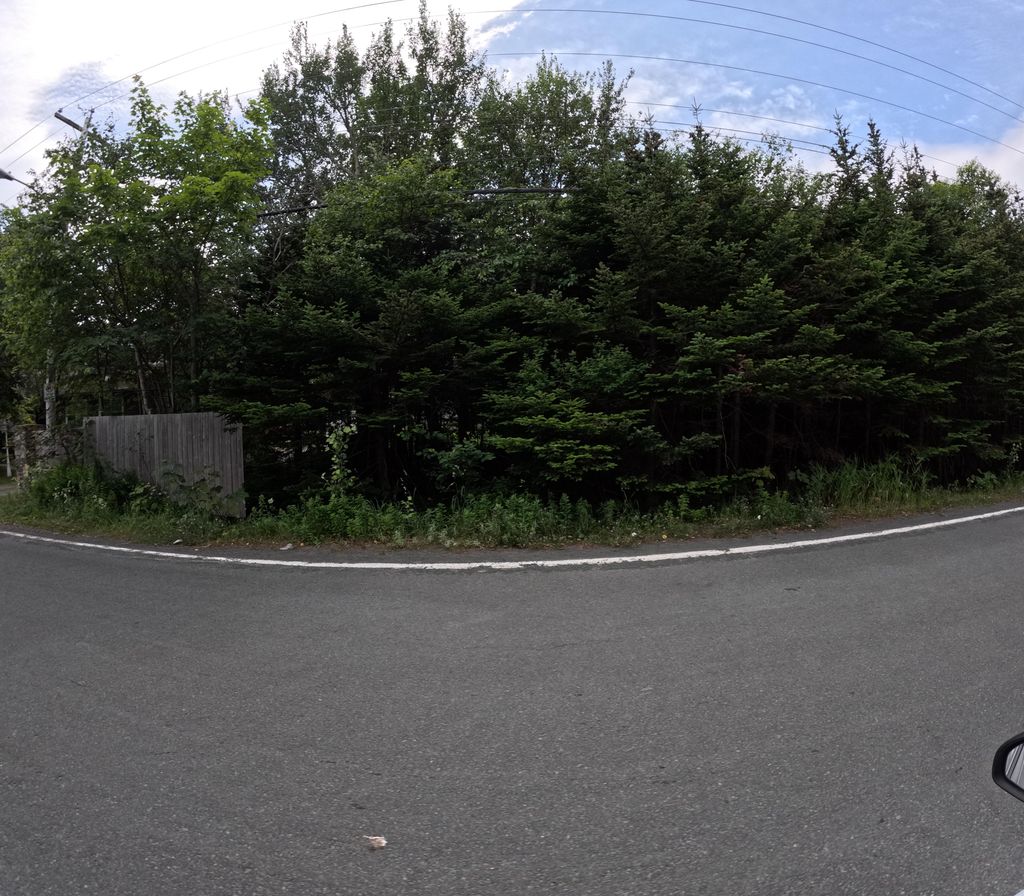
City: st_johns